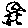
Label: bird